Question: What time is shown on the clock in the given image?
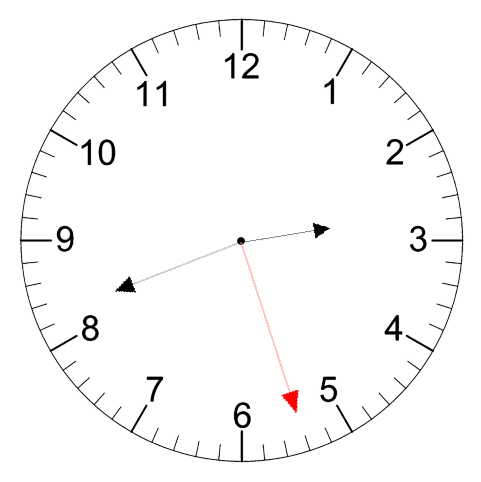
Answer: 02:41:27